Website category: sports
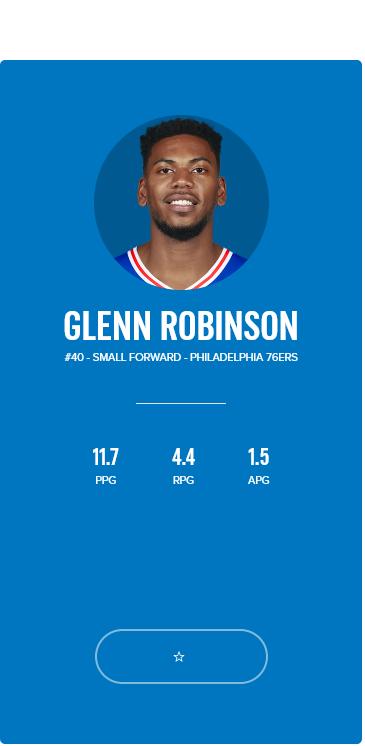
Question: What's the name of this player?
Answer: GLENN ROBINSON

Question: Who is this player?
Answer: GLENN ROBINSON

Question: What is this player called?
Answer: GLENN ROBINSON

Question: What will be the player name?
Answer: GLENN ROBINSON

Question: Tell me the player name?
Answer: GLENN ROBINSON

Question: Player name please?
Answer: GLENN ROBINSON

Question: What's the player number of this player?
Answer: #40

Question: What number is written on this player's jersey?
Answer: #40

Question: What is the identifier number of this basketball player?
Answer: #40

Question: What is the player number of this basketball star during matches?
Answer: #40

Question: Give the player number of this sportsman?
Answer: #40

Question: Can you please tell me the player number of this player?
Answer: #40

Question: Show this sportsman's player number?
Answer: #40

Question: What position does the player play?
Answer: SMALL FORWARD

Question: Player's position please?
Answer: SMALL FORWARD

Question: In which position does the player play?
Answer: SMALL FORWARD

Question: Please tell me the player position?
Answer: SMALL FORWARD

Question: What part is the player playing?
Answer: SMALL FORWARD

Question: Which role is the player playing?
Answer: SMALL FORWARD

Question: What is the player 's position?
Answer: SMALL FORWARD

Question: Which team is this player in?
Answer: PHILADELPHIA 76ERS

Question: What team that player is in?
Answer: PHILADELPHIA 76ERS

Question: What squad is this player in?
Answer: PHILADELPHIA 76ERS

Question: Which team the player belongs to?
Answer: PHILADELPHIA 76ERS

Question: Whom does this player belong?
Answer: PHILADELPHIA 76ERS

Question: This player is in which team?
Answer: PHILADELPHIA 76ERS

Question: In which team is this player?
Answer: PHILADELPHIA 76ERS

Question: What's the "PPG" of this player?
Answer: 11.7

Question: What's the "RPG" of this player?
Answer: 4.4

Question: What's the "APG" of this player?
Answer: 1.5

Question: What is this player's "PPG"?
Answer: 11.7

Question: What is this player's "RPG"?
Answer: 4.4

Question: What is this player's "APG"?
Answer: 1.5

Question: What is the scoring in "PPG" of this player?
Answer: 11.7

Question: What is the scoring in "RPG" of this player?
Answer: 4.4

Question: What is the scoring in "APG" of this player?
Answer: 1.5

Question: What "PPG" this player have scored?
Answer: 11.7

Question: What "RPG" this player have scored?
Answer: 4.4

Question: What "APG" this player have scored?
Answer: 1.5

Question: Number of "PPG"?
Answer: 11.7

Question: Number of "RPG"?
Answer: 4.4

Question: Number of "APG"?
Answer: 1.5

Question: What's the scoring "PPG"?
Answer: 11.7

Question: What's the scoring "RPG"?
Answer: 4.4

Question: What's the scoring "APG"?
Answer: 1.5